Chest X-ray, PA view. Patient: 34 years old, sex F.
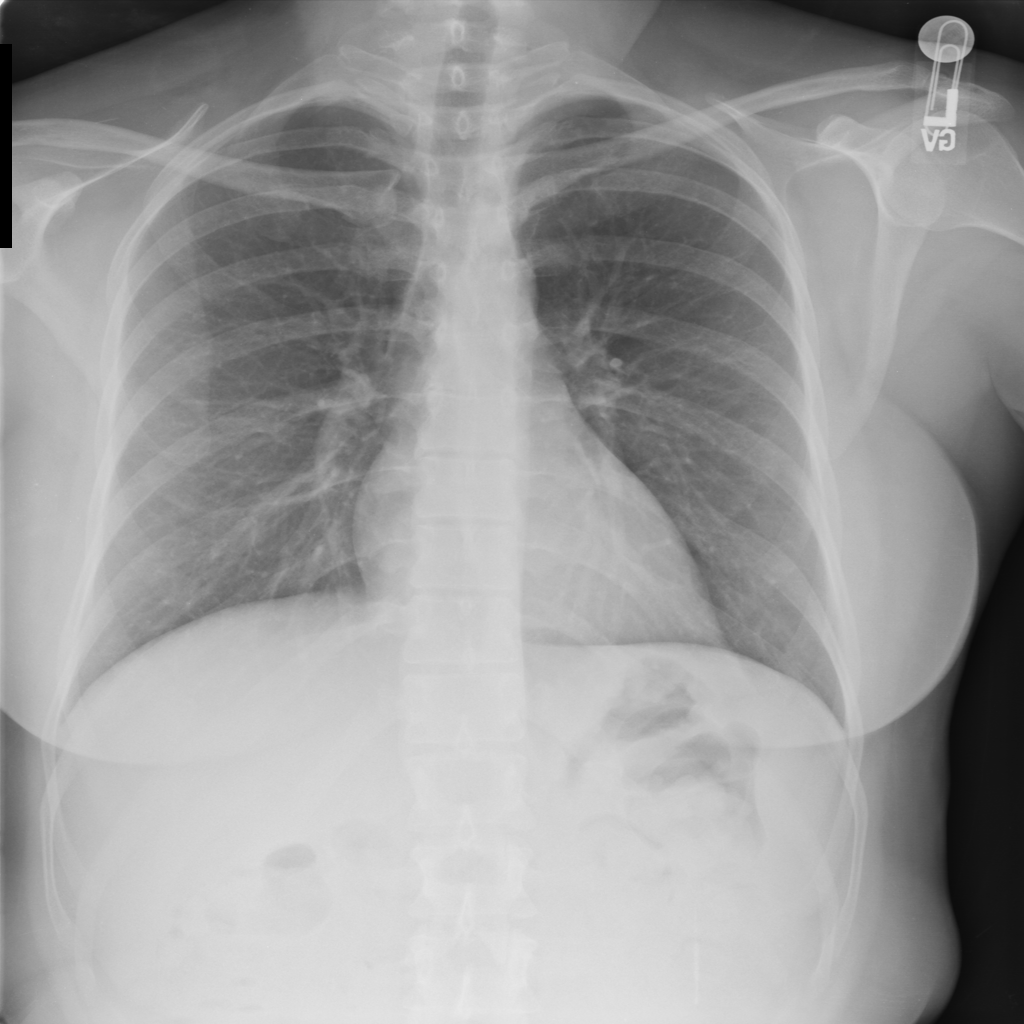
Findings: No Finding